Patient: sex M, age 29
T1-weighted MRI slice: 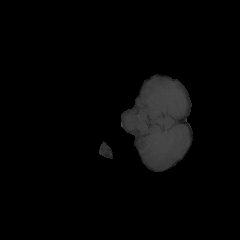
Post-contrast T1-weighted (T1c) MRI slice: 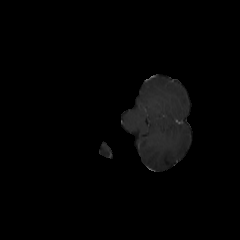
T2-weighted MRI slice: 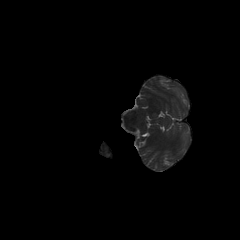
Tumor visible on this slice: yes
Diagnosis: Astrocytoma, IDH-mutant
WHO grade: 4